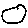
Label: circle